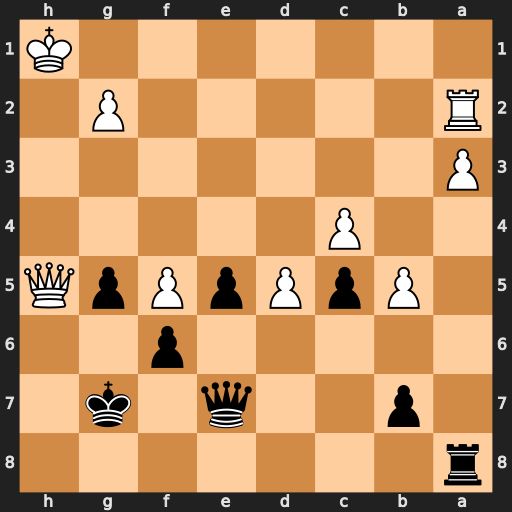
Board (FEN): r7/1p2q1k1/5p2/1PpPpPpQ/2P5/P7/R5P1/7K
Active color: b
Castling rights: -
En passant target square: -
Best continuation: Rh8 Qxh8+ Kxh8